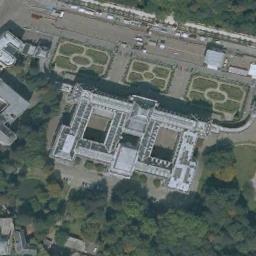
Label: palace